Aerial crown-view tile of a tropical tree (Barro Colorado Island, Panama), acquired 20240611:
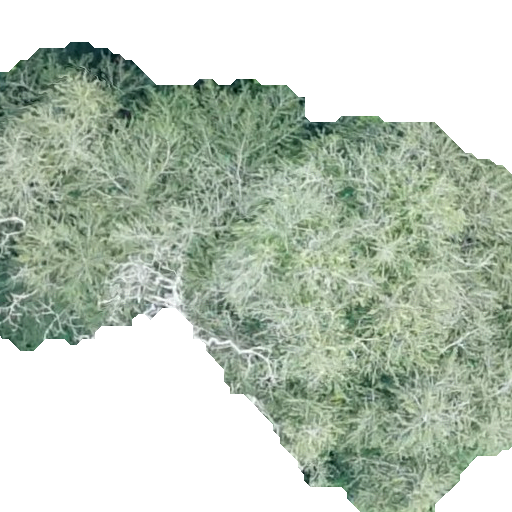
Species: Quararibea pterocalyx
GBIF accepted scientific name: Quararibea pterocalyx
Crown area: 291.934 m²